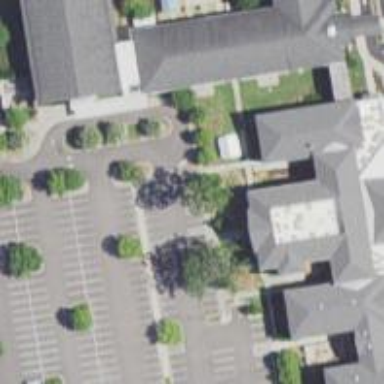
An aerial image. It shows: Commercial place of worship building.